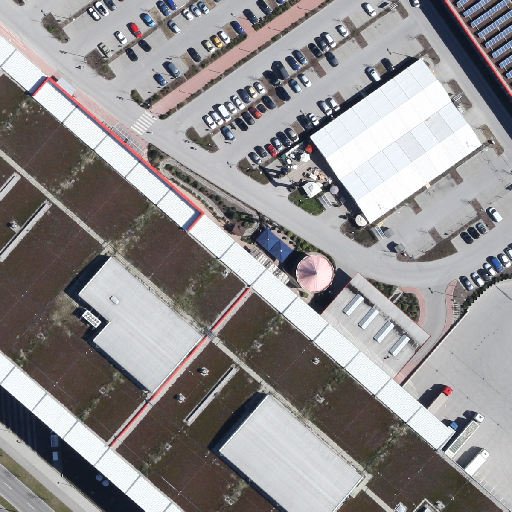
Referring expression: vehicle